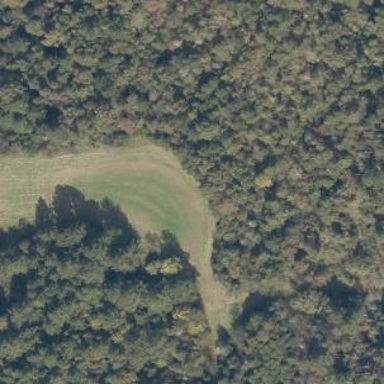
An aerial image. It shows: Open area covered with grass.